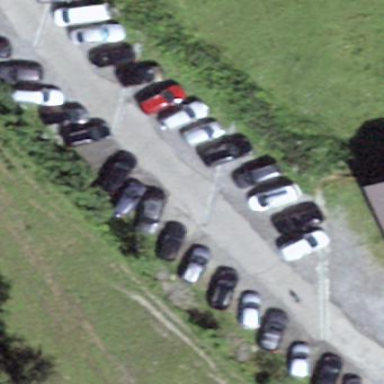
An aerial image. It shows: Parking area.